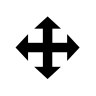
Cursor type: all_scroll
OS/theme: linux-apple-cursor
Variant: black